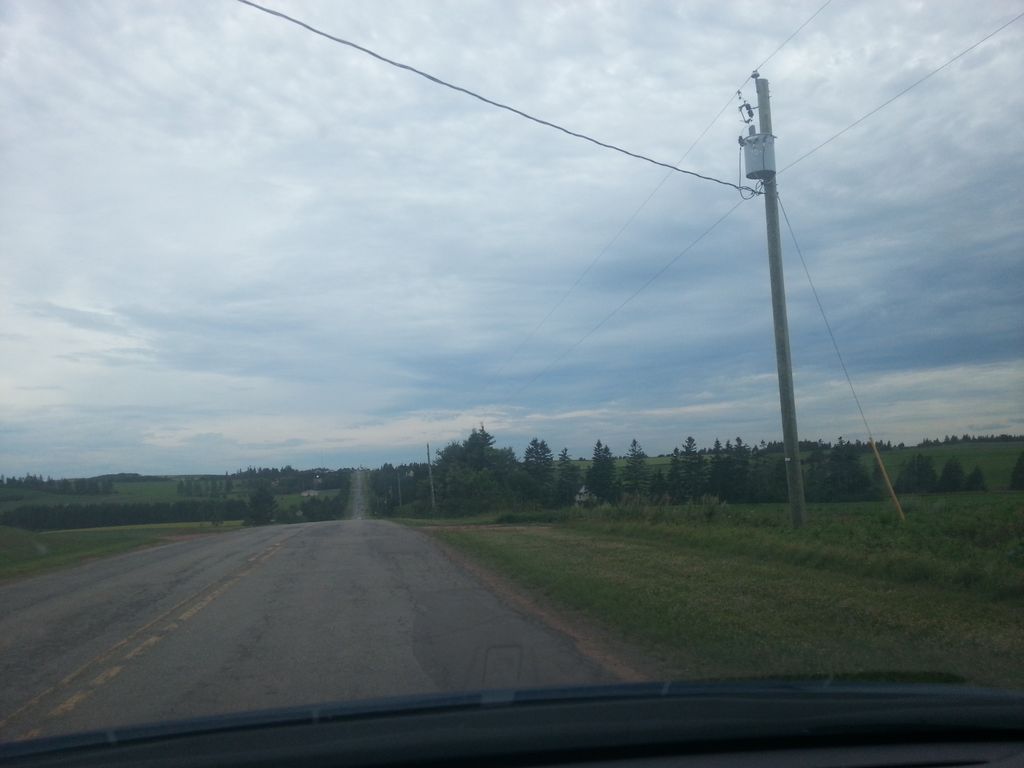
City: charlottetown